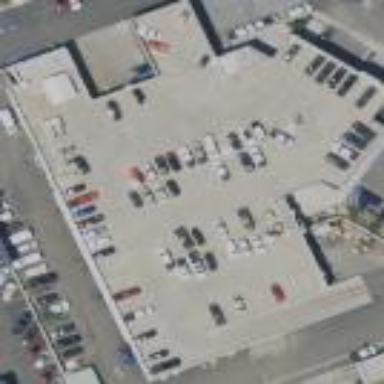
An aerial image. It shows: Car shop building.